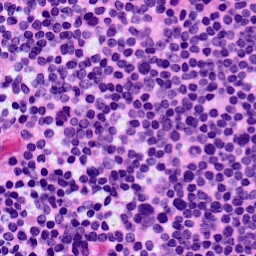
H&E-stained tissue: LymphNode